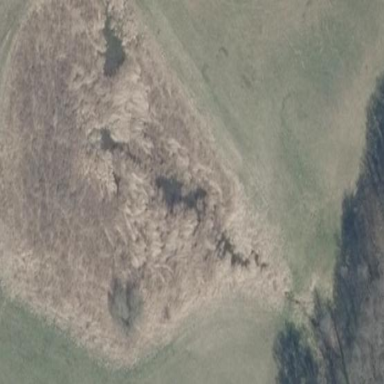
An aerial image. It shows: Fen wetland area.